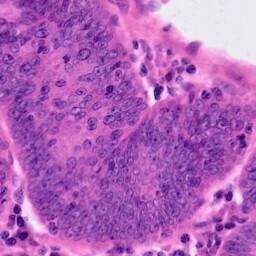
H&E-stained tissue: Colon